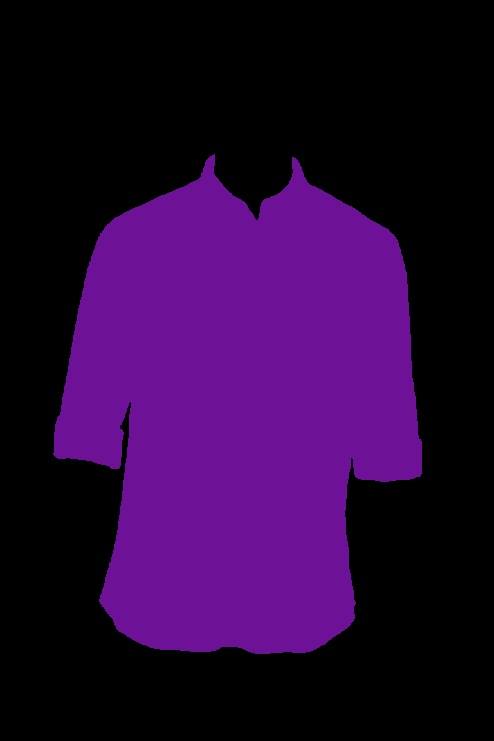
purple polo shirt